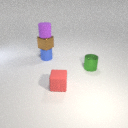
small red rubber cube in front of small green metal cylinder